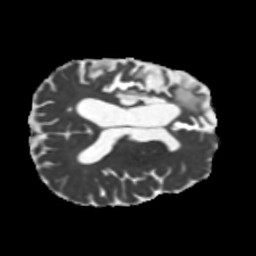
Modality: MD
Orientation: axial
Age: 56
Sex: male
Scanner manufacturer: siemens
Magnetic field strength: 3 T
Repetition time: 5.25 s
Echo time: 0.08 s